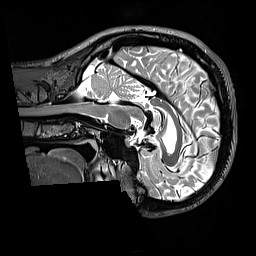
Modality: T2w
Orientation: sagittal
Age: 28
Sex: male
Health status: healthy
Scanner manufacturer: siemens
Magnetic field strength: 3 T
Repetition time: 3.2 s
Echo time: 0.568 s